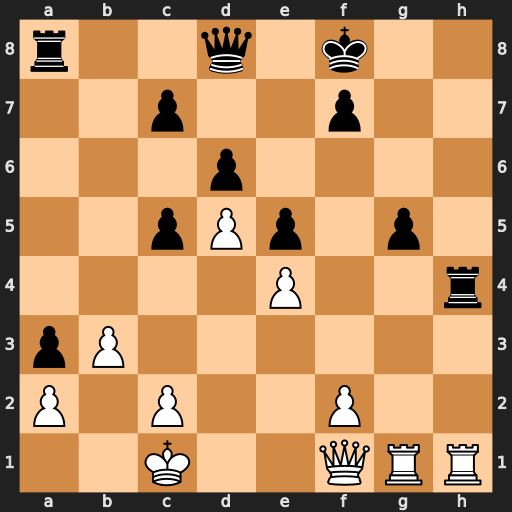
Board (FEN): r2q1k2/2p2p2/3p4/2pPp1p1/4P2r/pP6/P1P2P2/2K2QRR
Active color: w
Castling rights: -
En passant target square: -
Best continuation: Rxh4 gxh4 Qg2